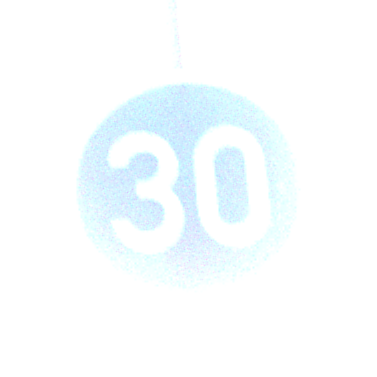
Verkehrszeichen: VorgeschriebeneMindestgeschwindigkeit
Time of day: SunriseSunset
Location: Outdoor (RoadRail)
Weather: PartlyCloudy
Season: NotSpecified
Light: Natural